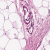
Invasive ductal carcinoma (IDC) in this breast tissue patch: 0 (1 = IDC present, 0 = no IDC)